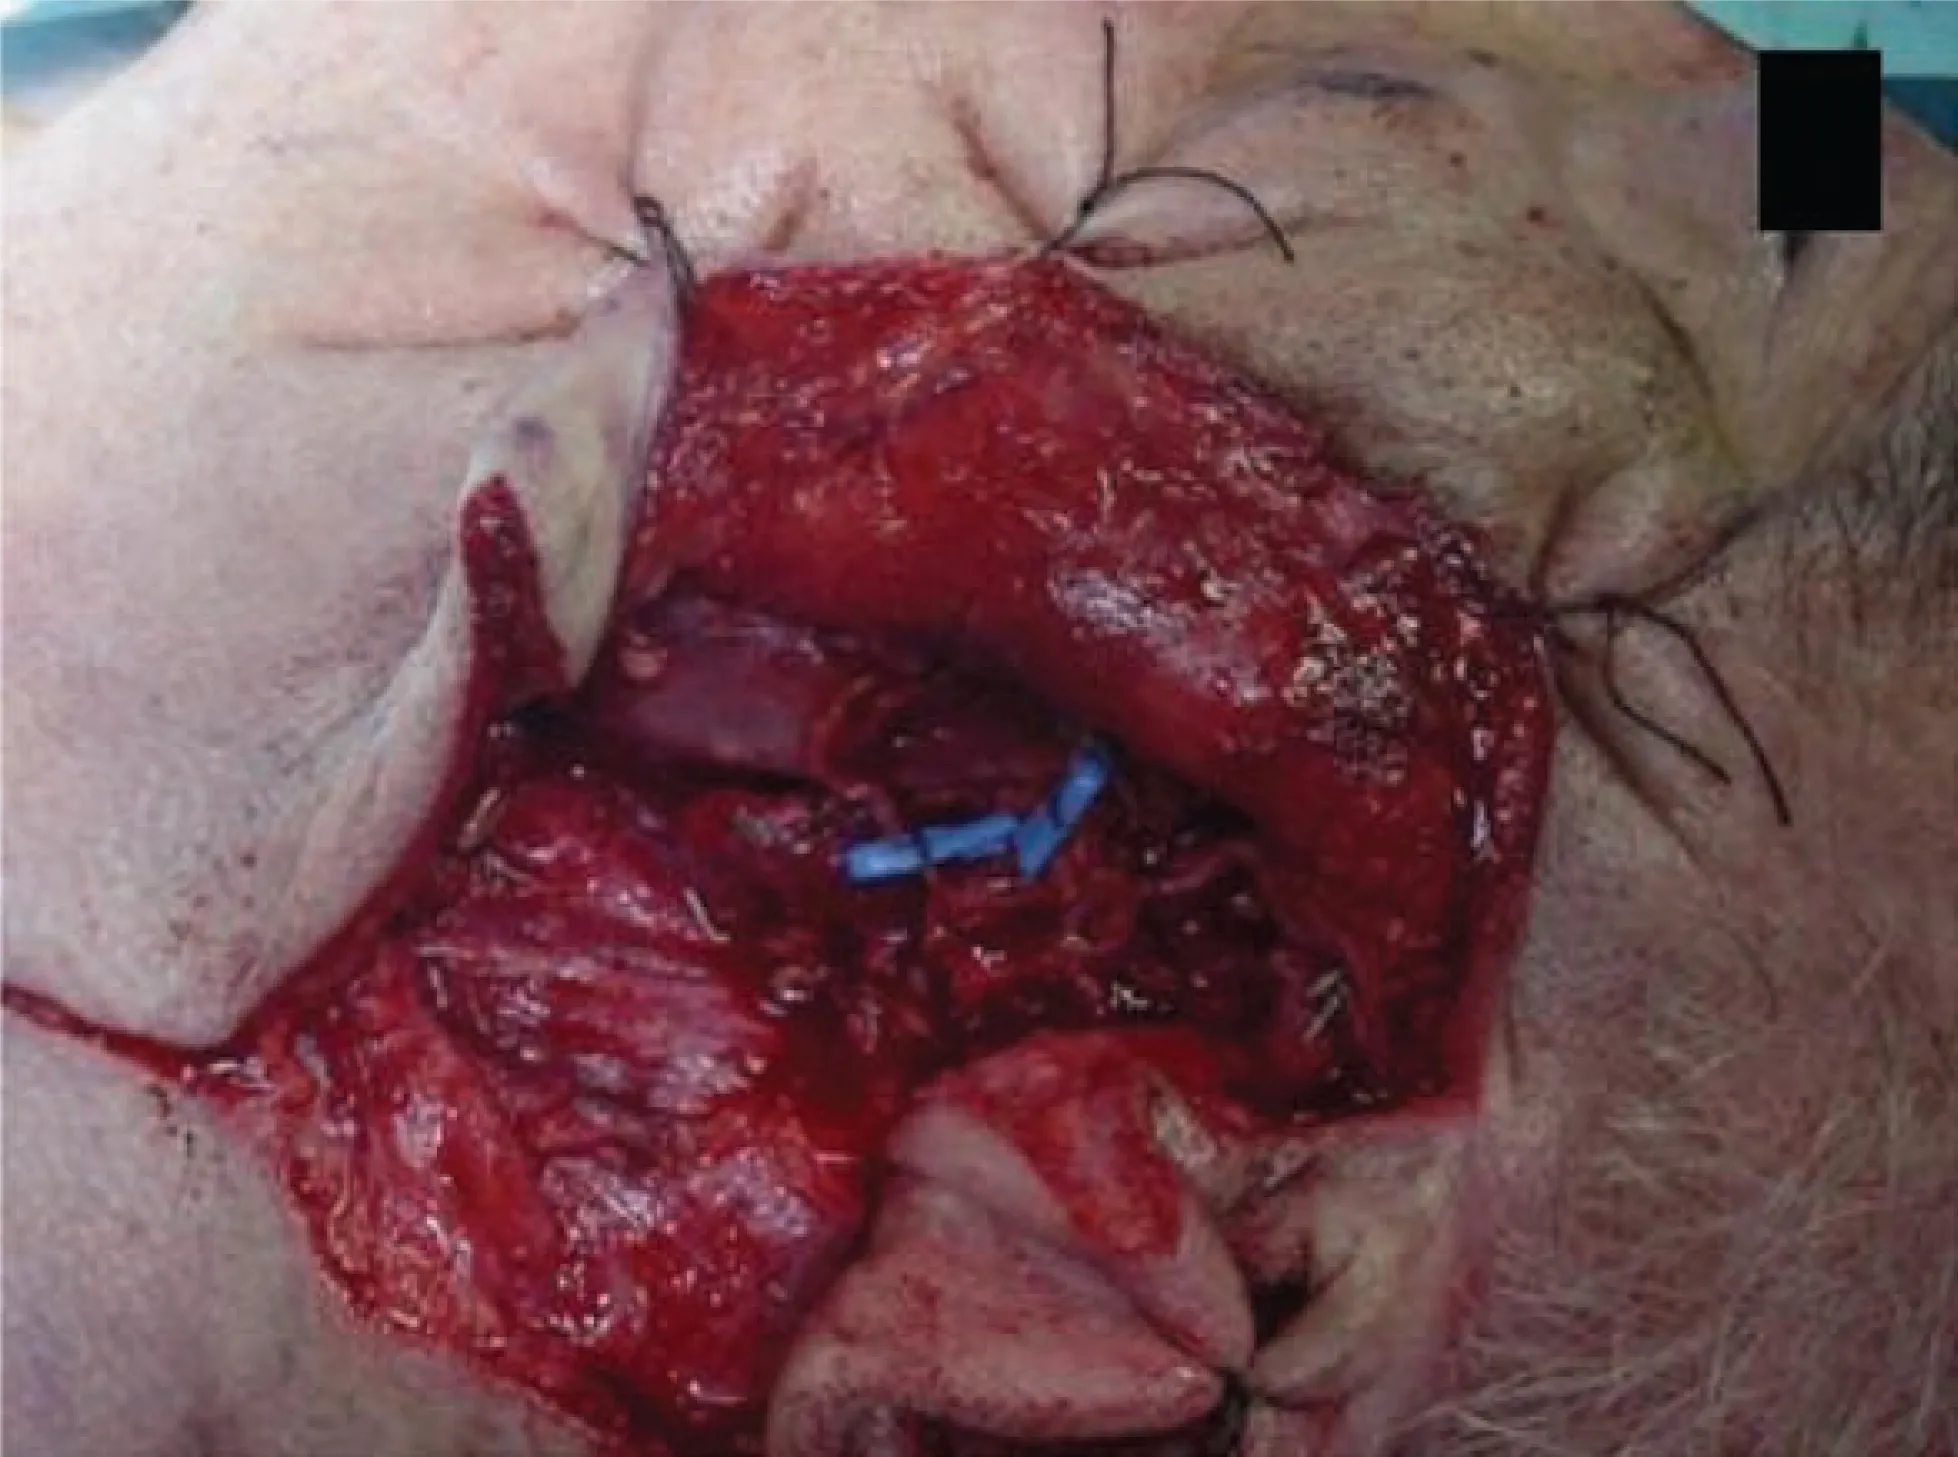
Operative view: left parotidectomy.
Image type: medical_photograph (other_medical_photograph)